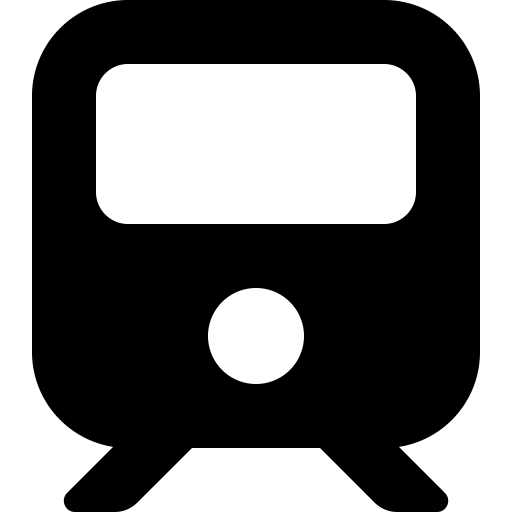
Tags: icon, FontAwesome, fa-icon, solid, train